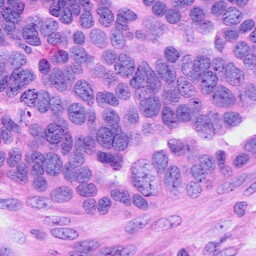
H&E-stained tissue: Ovarian